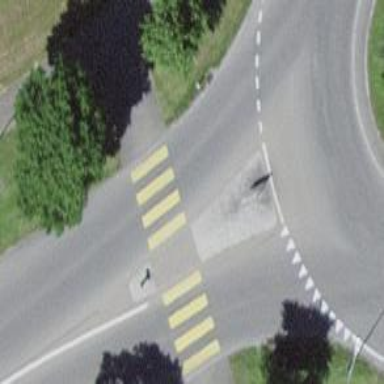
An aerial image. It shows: Uncontrolled crossing with zebra marking and island.